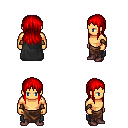
a pixel art fantasy rpg character, male body template, human, tanned skin, black cape, robe skirt, red unkempt hairstyle, leather bracers, maroon shoes, four views (front, back, left, right), 2x2 character sprite sheet, small pixel art, hard edges, no anti-aliasing